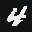
Label: 4